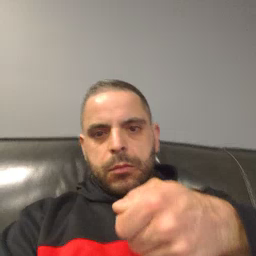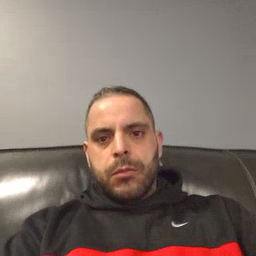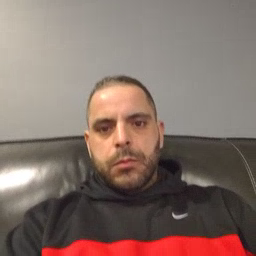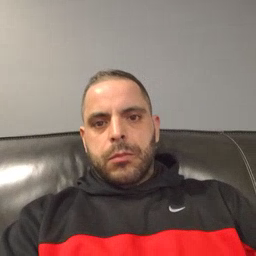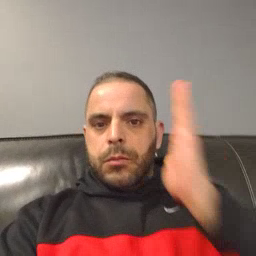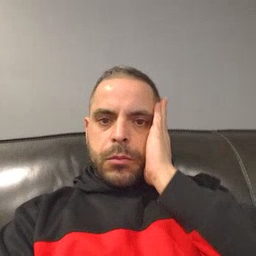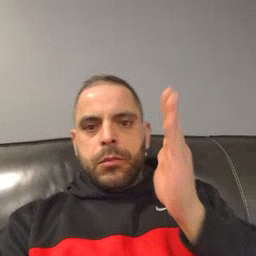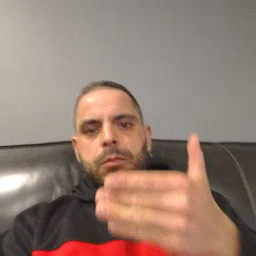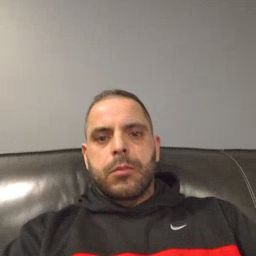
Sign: bedroom